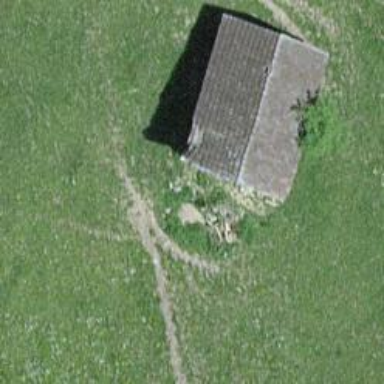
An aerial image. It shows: Stable building.